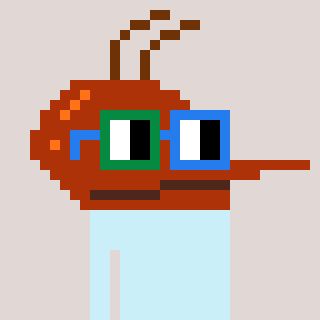
a pixel art character with square green and blue glasses, a mosquito-shaped head and a computerblue-colored body on a warm background